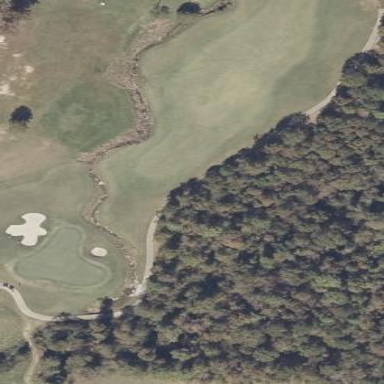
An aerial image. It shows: Water hazard in golf course. The hazard is natural water feature.